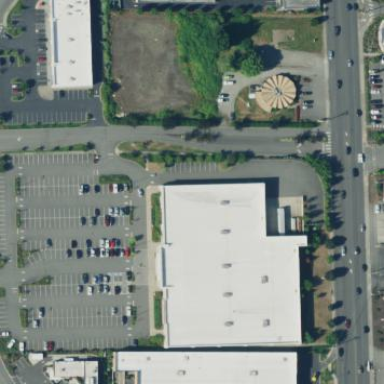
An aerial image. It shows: Retail building housing department store.